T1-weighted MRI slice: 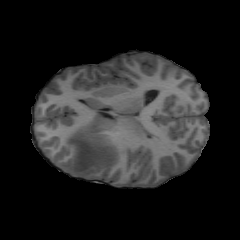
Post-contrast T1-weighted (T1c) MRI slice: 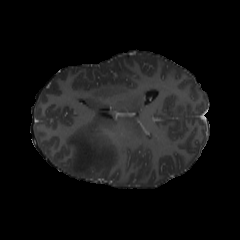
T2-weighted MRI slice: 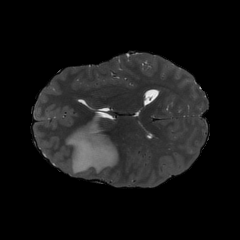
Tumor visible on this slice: yes